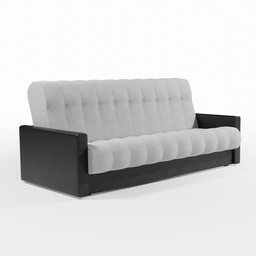
Label: furniture